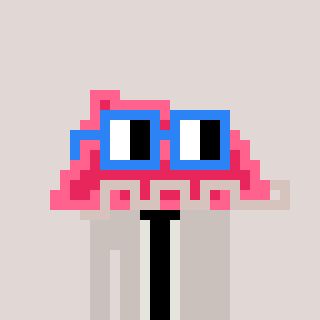
a pixel art character with square blue glasses, a retainer-shaped head and a foggrey-colored body on a warm background